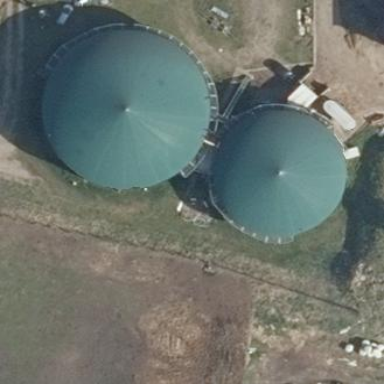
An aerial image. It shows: Round-shaped covered reservoir serving as digester building with power generator.